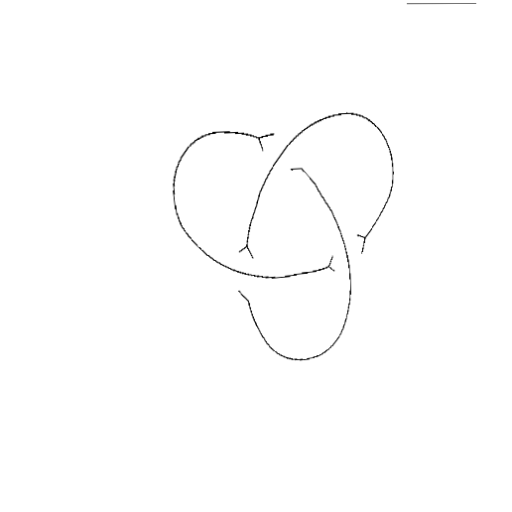
Crossing number: 3